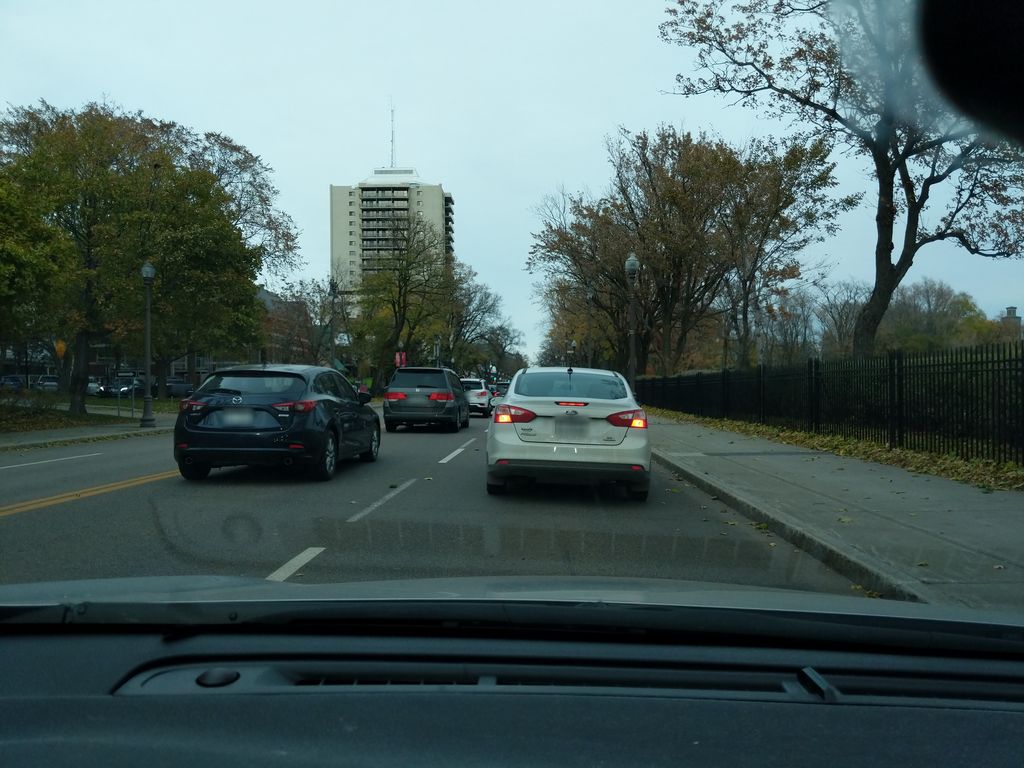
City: quebec_city